Question: I have a background image, and a white div on top of it. I want to have text inside that div that is transparent, so that you can see "through" to the background image. Is that at all possible?
Should look something like this:

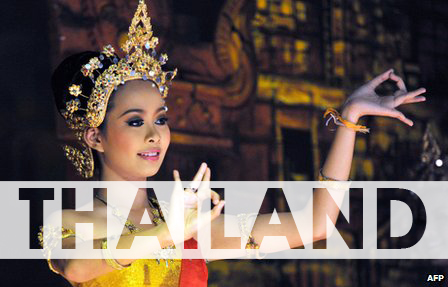
Answer: You need to use this for your text in 'CSS'
'''
-webkit-text-fill-color: transparent;
'''